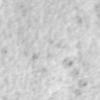
Label: no_change